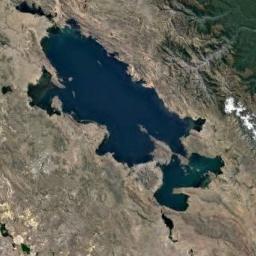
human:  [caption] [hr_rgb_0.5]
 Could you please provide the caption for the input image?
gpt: There are many lakes of different shapes and sizes .

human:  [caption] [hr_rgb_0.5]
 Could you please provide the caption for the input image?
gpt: There is an irregular blue lake on the brown mountain, With sparse green vegetation on the ground .

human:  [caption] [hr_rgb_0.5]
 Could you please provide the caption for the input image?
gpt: The lake in the picture has an irregular shape .

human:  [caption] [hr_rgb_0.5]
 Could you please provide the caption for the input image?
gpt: The lake with a winding bank lies in a wasteland and the water is dark blue .

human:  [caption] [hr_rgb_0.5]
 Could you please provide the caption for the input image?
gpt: There are brown bare land around the blue lake .